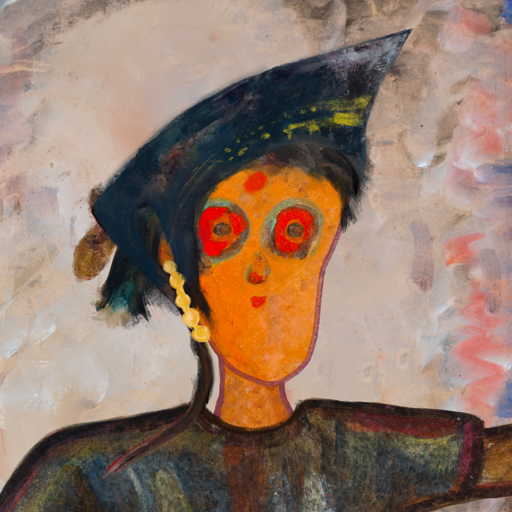
Background: Roy_Bahadur, Head And Neck Front: Hypocrite, Face Front: Sisters, Bust: Mosgoul, Hair Front: Pipe, Head Accessory: Irani, Second Necklace: Blank, Necklace: Blank, Baby: Blank